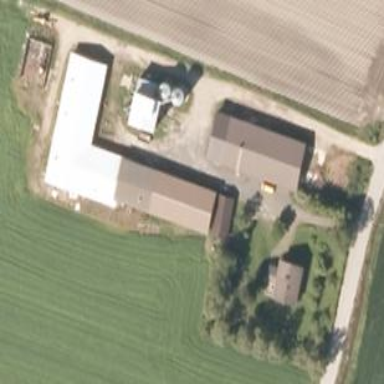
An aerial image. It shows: Farmyard area.